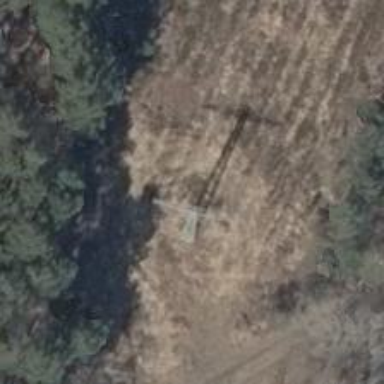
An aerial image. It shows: Power tower.